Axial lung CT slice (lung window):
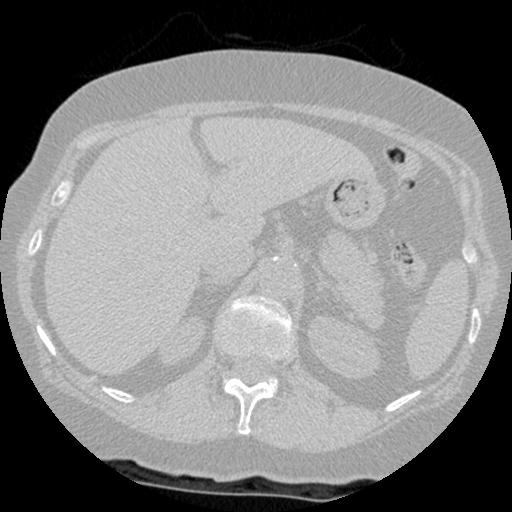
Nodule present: no